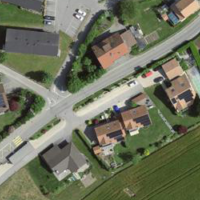
EUNIS habitat code: 54
Species observed at this site:
Peribatodes rhomboidaria
Araneus diadematus
Vespa crabro
Vulpes vulpes
Araniella cucurbitina
Galanthus nivalis